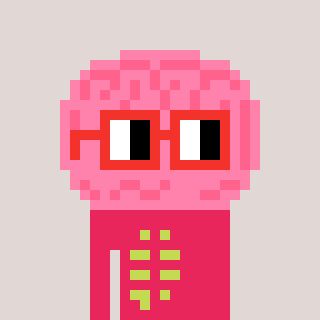
a pixel art character with square red glasses, a brain-shaped head and a redpinkish-colored body on a warm background